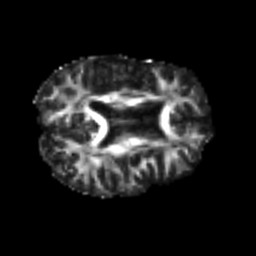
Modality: FA
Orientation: axial
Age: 68
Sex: female
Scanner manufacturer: siemens
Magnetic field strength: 3 T
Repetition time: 4.987 s
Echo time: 0.0792 s